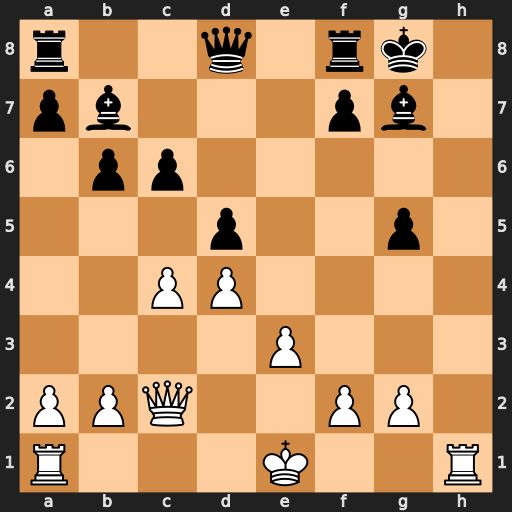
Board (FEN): r2q1rk1/pb3pb1/1pp5/3p2p1/2PP4/4P3/PPQ2PP1/R3K2R
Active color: w
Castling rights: KQ
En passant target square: -
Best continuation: Qh7#